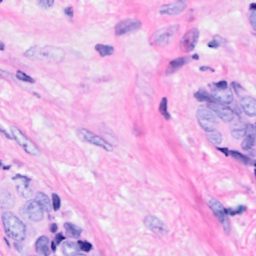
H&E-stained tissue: Breast